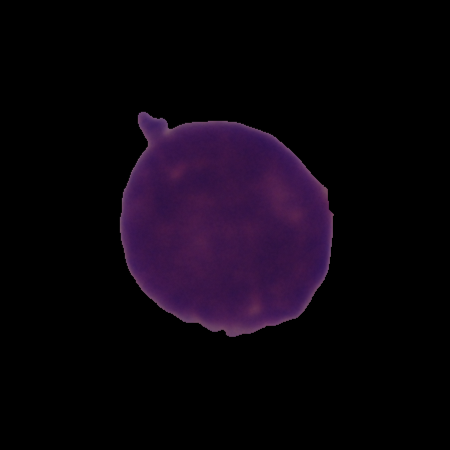
Label: cancer